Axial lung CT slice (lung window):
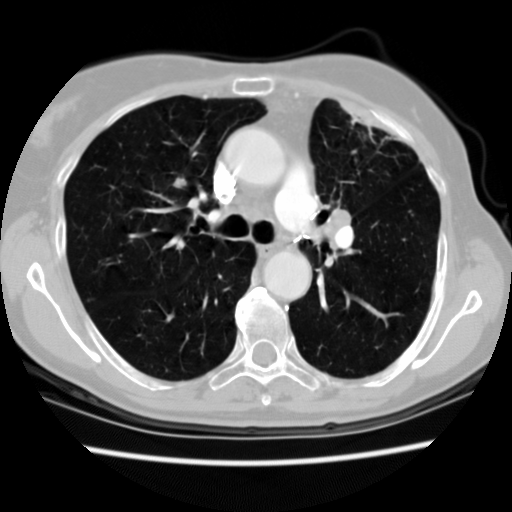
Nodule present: yes
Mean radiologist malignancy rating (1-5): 3.25